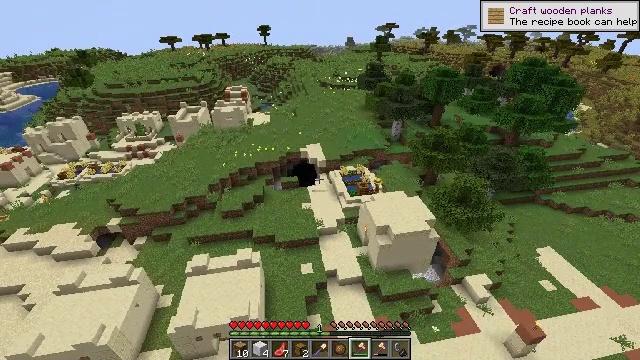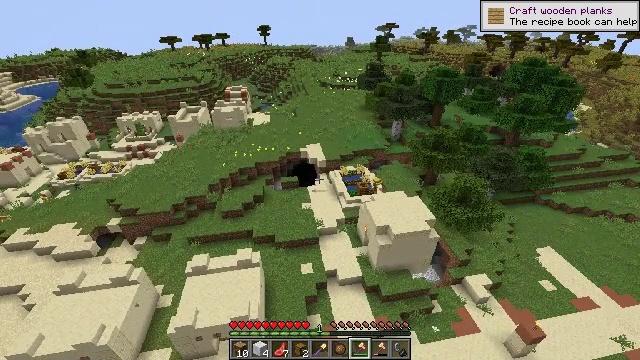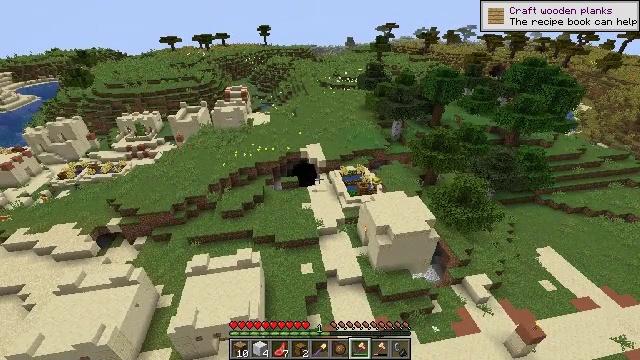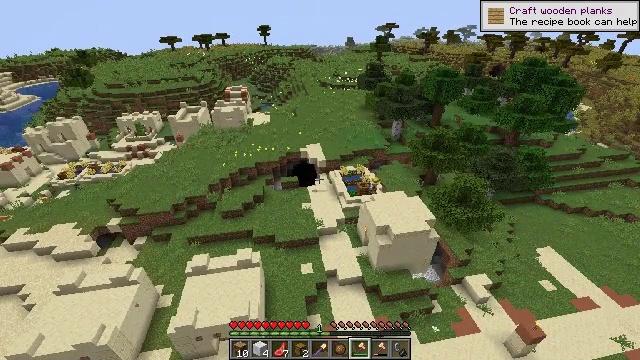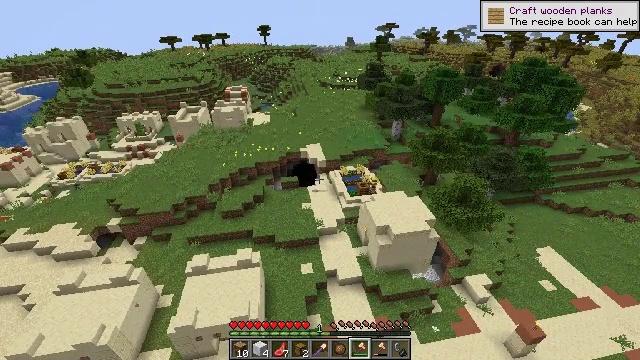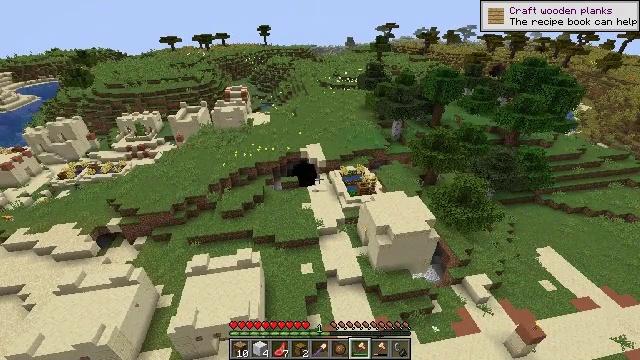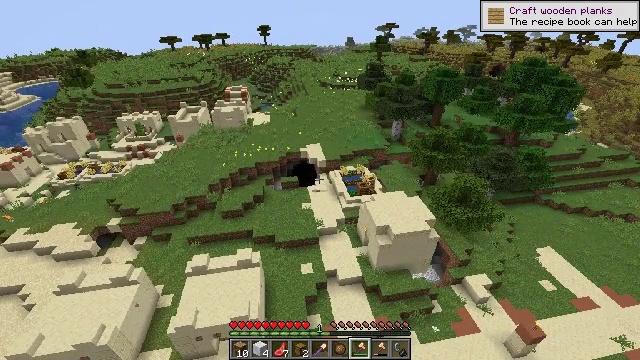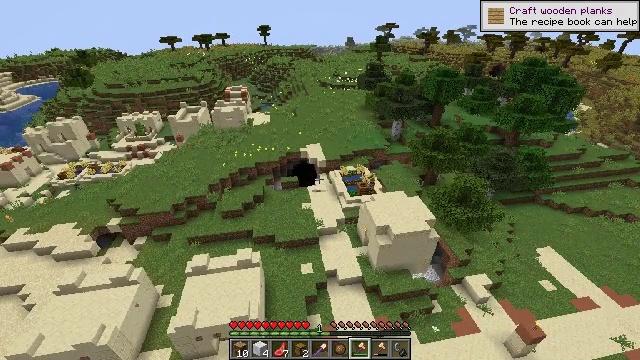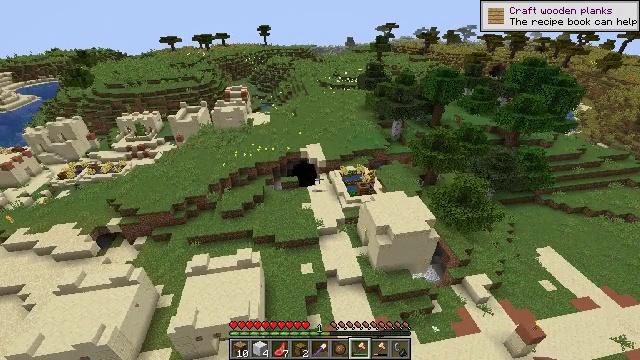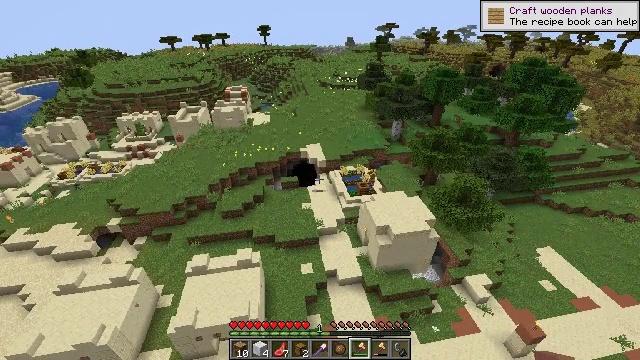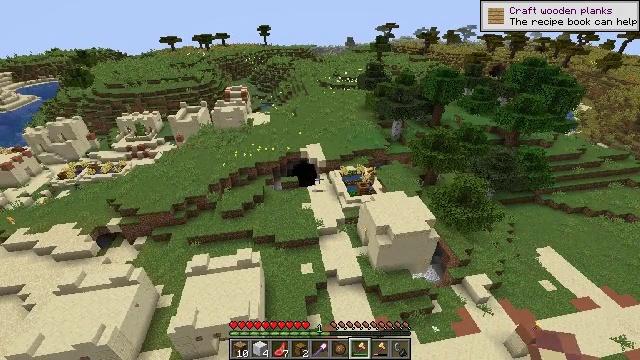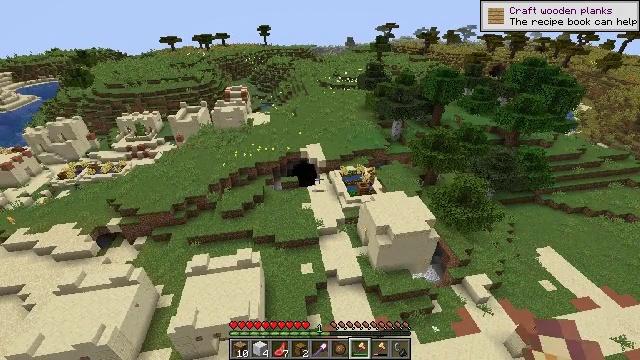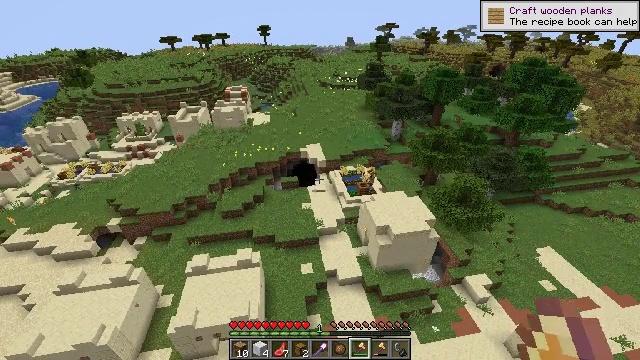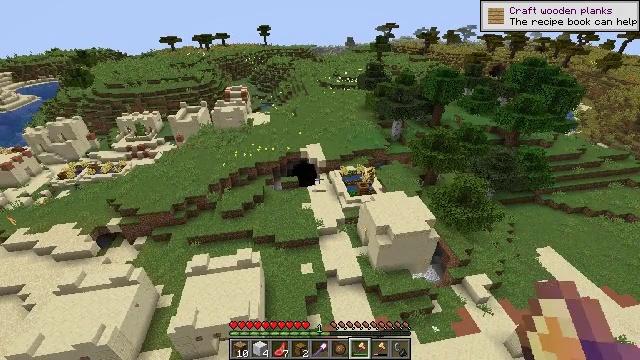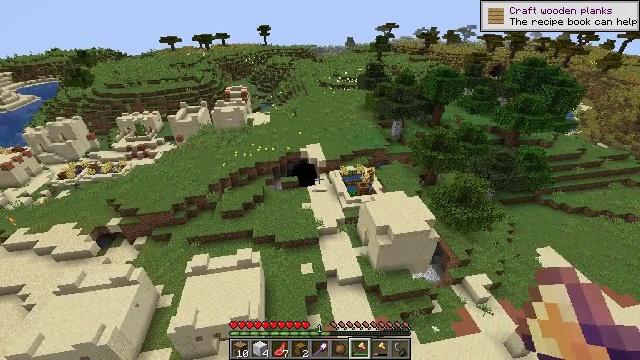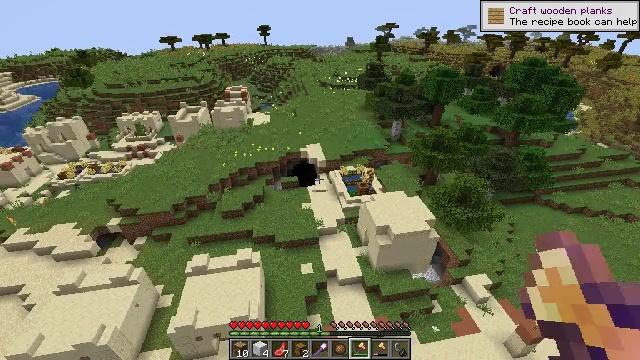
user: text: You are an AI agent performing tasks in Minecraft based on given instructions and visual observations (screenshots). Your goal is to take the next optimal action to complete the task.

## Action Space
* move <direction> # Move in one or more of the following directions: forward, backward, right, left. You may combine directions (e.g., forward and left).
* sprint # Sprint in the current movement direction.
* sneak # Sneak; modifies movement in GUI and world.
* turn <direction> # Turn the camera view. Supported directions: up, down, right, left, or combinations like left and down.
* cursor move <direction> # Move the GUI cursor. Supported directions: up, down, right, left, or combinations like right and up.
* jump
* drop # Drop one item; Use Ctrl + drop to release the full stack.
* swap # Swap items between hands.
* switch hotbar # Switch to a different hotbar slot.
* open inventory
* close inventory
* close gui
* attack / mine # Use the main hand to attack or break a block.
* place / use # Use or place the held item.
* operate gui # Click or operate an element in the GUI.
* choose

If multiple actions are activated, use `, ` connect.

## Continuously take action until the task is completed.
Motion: motion action
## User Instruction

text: Collect the lectern by destroying it.
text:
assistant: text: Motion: no_op
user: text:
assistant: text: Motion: no_op
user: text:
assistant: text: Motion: no_op
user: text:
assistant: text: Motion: no_op
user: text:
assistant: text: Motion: no_op
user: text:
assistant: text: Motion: no_op
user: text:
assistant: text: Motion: no_op
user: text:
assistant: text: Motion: no_op
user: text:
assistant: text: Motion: no_op
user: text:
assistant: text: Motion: no_op
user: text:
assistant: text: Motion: no_op
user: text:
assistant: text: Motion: no_op
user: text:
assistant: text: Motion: no_op
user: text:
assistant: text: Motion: no_op
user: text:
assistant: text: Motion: no_op
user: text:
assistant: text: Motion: turn right
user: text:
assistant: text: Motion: turn right and up
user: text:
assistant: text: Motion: turn right and up
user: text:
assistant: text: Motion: turn right
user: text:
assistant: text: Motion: turn right
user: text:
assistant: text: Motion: turn right
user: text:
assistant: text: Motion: no_op
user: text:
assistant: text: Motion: no_op
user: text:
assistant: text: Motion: no_op
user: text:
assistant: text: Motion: no_op
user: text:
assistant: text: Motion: no_op
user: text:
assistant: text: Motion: no_op
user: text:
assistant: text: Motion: turn right and down
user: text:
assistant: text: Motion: turn down
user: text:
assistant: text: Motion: no_op